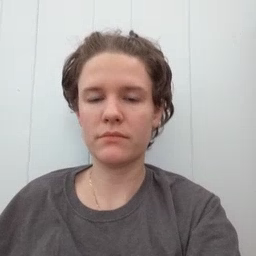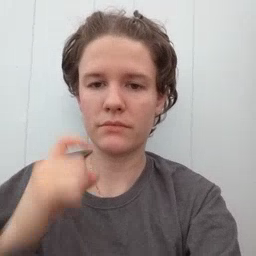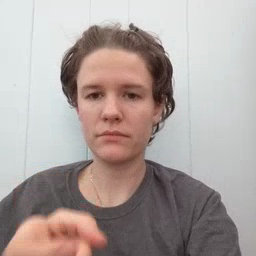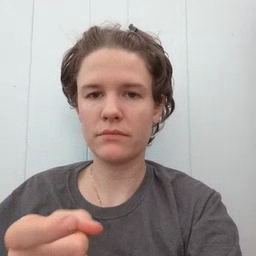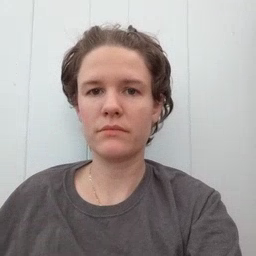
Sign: give